Interaction volume radius: 5 \u00c5
Interaction volume height: 35 \u00c5
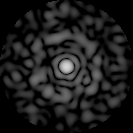
Disorder parameter: 0.8484